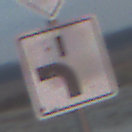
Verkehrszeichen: VerlaufVorfahrtsstrasse5
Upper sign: Vorfahrtsstrasse
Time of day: SunriseSunset
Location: Outdoor (Beach)
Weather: PartlyCloudy
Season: NotSpecified
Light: Natural